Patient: sex F, age 54
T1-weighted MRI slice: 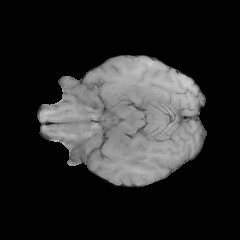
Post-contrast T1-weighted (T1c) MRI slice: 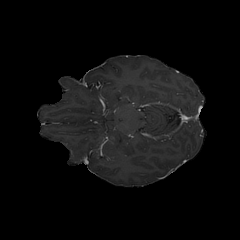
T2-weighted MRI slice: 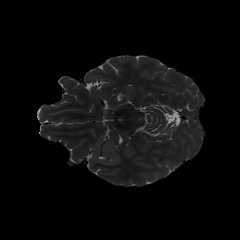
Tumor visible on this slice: yes
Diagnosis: Astrocytoma, IDH-wildtype
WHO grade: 3